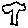
Label: tree